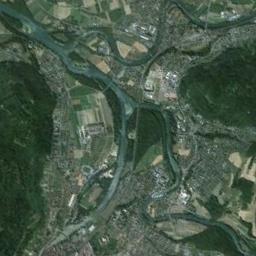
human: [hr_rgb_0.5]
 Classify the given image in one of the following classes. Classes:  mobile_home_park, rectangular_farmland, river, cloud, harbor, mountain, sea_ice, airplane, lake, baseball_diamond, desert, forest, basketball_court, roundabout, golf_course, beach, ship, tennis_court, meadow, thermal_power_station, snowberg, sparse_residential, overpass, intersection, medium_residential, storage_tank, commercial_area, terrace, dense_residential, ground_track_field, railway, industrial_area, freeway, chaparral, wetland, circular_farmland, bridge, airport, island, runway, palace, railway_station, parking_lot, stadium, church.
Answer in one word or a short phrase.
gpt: river